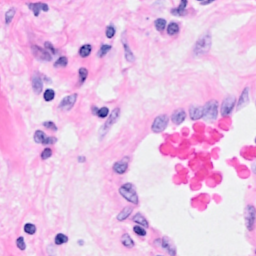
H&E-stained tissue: Breast